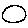
Label: circle